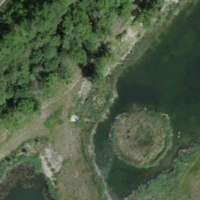
EUNIS habitat code: 14
Species observed at this site:
Tachybaptus ruficollis
Corvus corone
Podiceps cristatus
Turdus philomelos
Fulica atra
Anas crecca
Alcedo atthis
Botaurus stellaris
Dendrocopos major
Gallinago gallinago
Capreolus capreolus
Phylloscopus collybita
Larus michahellis
Cygnus olor
Gallinula chloropus
Ardea alba
Vulpes vulpes
Erithacus rubecula
Dryocopus martius
Sitta europaea
Garrulus glandarius
Picus viridis
Acrocephalus scirpaceus
Motacilla cinerea
Cyanistes caeruleus
Anas platyrhynchos
Sturnus vulgaris
Troglodytes troglodytes
Aythya ferina
Carduelis carduelis
Phalacrocorax carbo
Mareca strepera
Parus major
Hirundo rustica
Milvus migrans
Mergus merganser